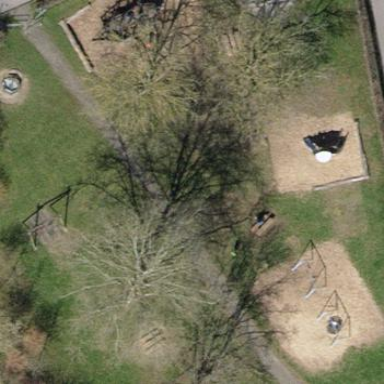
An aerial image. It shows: Playground area for leisure land.